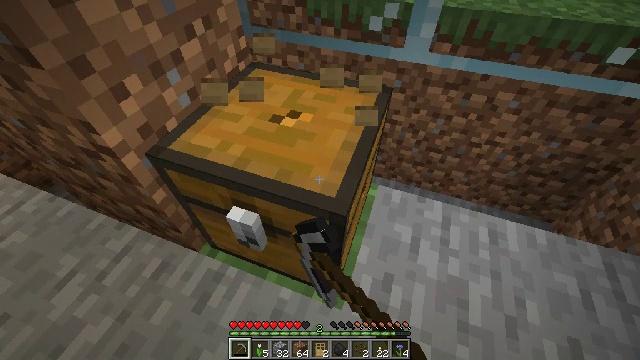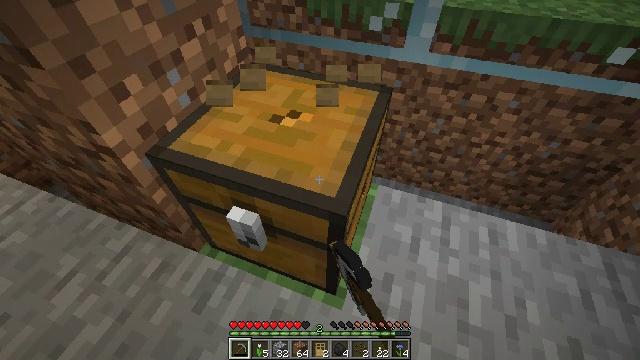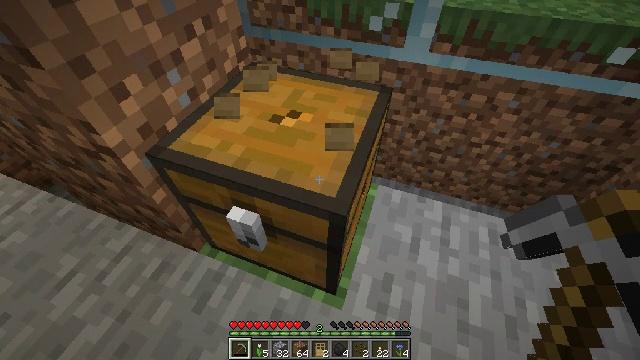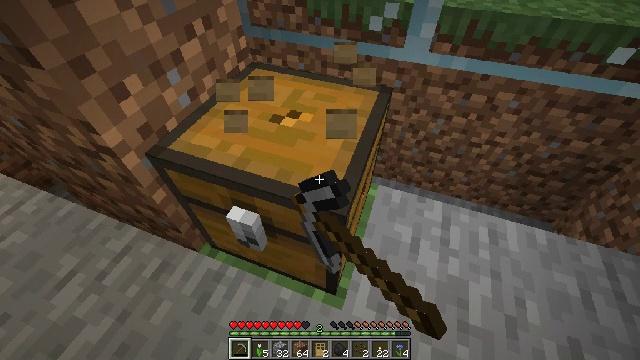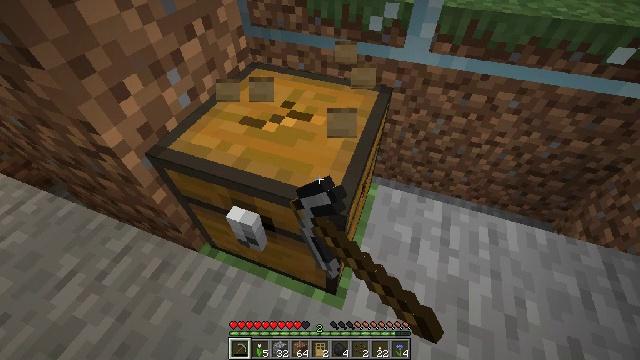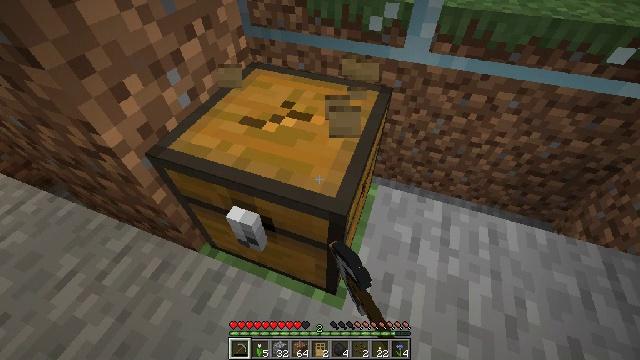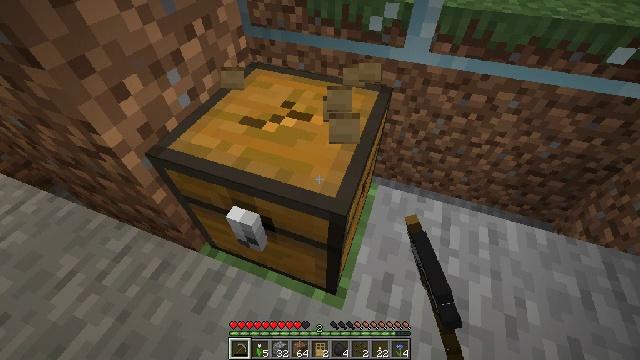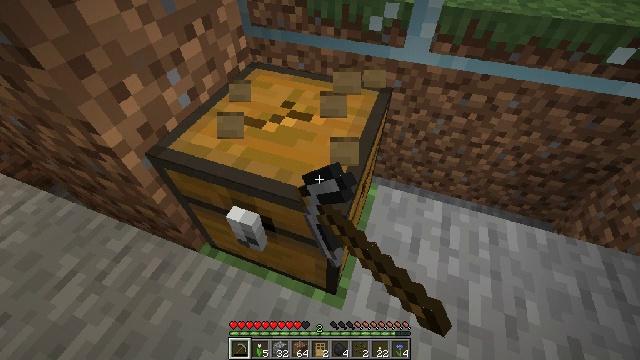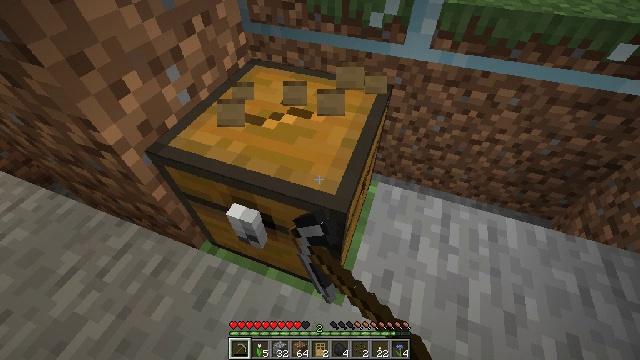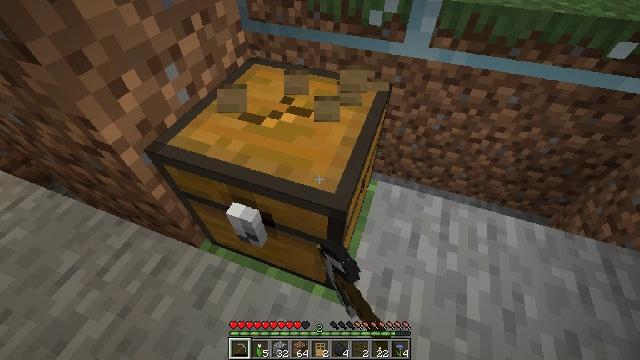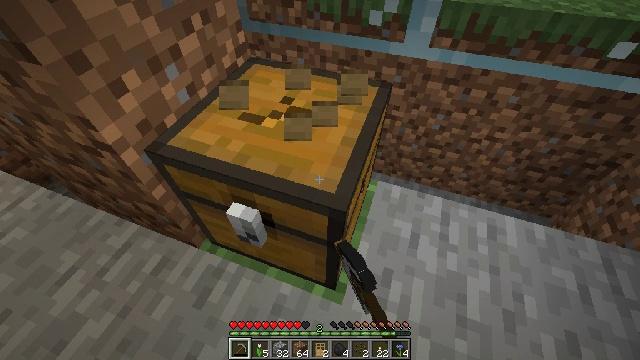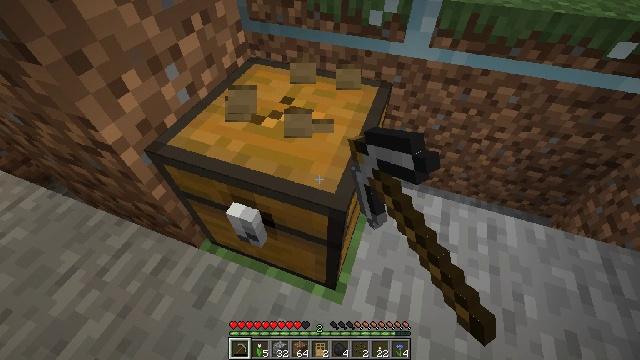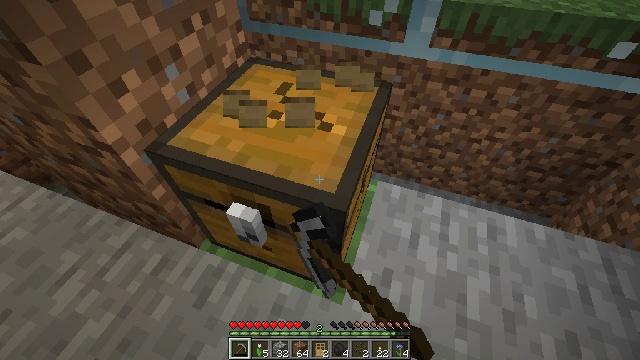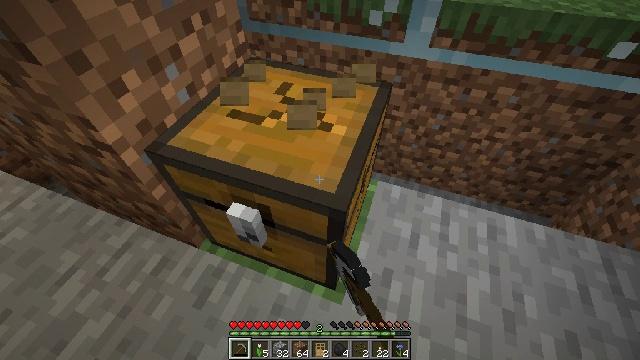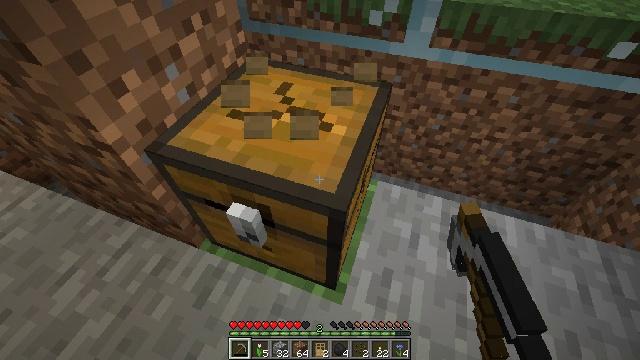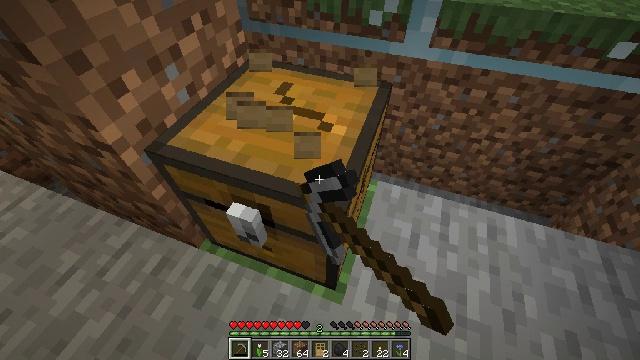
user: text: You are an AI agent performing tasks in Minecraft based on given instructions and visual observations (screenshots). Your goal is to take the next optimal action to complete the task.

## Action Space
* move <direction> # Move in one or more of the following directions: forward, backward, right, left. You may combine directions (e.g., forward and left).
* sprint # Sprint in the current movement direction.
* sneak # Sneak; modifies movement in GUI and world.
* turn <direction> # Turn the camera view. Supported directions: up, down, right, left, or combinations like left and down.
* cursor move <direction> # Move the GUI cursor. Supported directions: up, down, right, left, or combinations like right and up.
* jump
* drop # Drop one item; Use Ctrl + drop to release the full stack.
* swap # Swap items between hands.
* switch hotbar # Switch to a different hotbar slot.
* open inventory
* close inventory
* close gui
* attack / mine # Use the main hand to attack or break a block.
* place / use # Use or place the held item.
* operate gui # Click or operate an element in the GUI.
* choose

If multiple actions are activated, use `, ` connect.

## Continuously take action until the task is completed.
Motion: motion action
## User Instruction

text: Mine the chest to collect it.
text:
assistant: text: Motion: attack / mine
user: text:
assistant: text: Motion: attack / mine
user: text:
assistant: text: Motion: attack / mine
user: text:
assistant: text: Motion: attack / mine
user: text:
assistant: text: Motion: attack / mine
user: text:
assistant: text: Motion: attack / mine
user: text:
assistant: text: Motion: attack / mine
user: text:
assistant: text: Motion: attack / mine
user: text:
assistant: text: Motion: attack / mine
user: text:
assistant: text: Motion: attack / mine
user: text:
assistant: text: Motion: attack / mine
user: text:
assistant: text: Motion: attack / mine
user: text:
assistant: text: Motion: attack / mine
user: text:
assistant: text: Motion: attack / mine
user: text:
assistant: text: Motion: attack / mine
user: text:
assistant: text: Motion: attack / mine
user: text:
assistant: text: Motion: attack / mine
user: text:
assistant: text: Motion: attack / mine
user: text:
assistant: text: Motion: attack / mine
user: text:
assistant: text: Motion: attack / mine
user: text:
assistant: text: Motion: attack / mine
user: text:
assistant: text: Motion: attack / mine
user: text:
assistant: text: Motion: attack / mine
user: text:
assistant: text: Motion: attack / mine
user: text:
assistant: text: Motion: attack / mine
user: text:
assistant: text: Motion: attack / mine
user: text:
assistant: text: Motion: attack / mine
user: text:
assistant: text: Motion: attack / mine
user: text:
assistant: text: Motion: attack / mine
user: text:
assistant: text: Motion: attack / mine